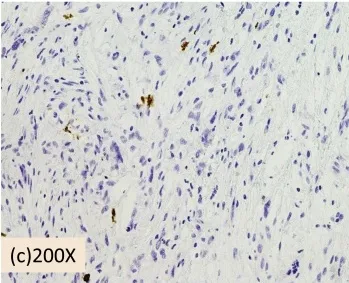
Pathological findings of the recurrent tumor. . (c) Immunostaining demonstrates that almost all of the tumor cells are negative for S100 protein.
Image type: pathology (immunostaining)